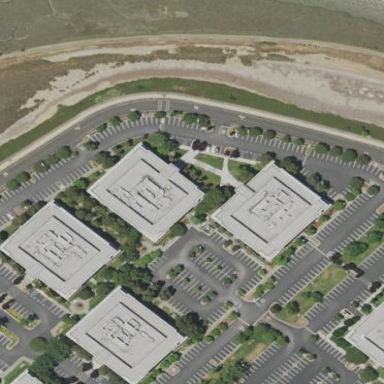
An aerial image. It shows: Office building.